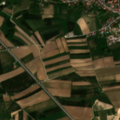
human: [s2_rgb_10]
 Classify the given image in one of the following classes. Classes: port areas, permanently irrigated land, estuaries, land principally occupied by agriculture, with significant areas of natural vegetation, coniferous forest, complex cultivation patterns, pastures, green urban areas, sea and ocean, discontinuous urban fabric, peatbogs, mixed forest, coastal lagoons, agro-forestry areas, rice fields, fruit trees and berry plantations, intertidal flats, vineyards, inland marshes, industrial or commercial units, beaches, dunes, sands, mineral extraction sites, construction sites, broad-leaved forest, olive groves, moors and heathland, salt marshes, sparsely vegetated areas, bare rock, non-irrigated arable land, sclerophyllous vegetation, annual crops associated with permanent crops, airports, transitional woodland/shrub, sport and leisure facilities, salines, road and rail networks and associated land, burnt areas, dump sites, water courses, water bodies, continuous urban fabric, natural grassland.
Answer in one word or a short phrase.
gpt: discontinuous urban fabric, non-irrigated arable land, vineyards, land principally occupied by agriculture, with significant areas of natural vegetation, mixed forest